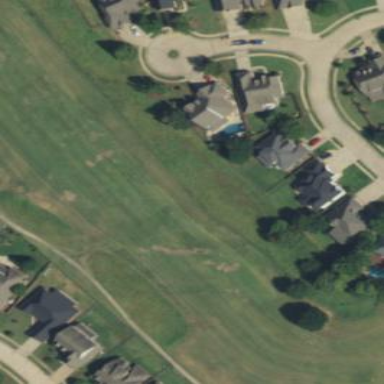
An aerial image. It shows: Grassy area designated as golf fairway.